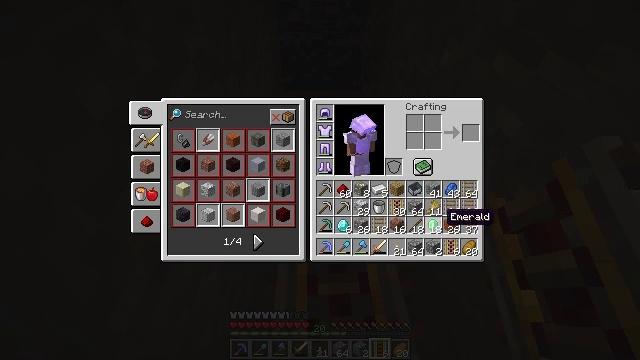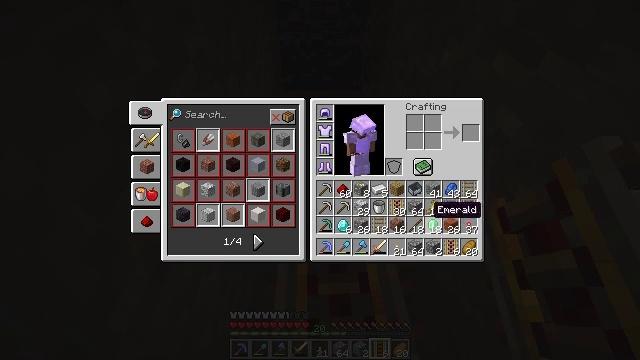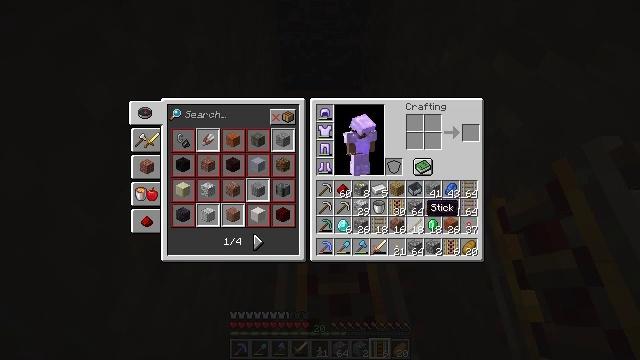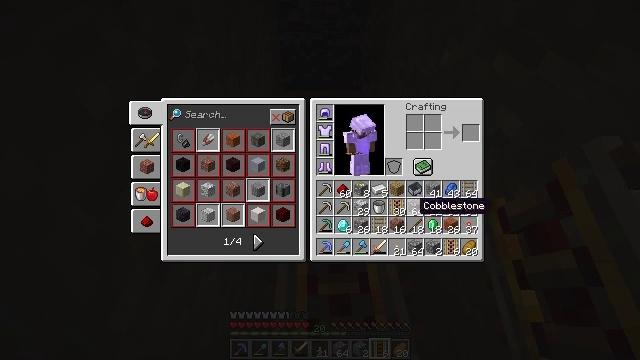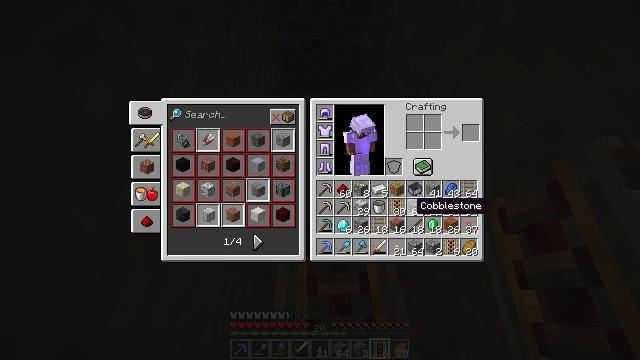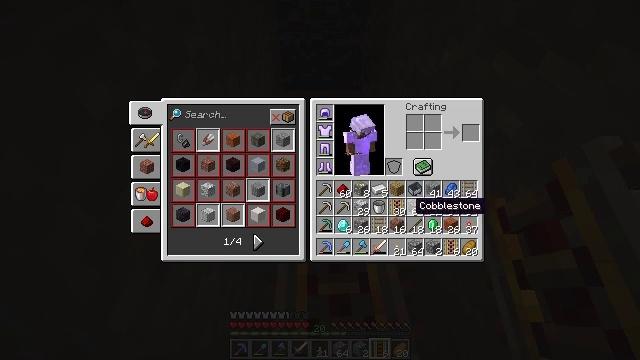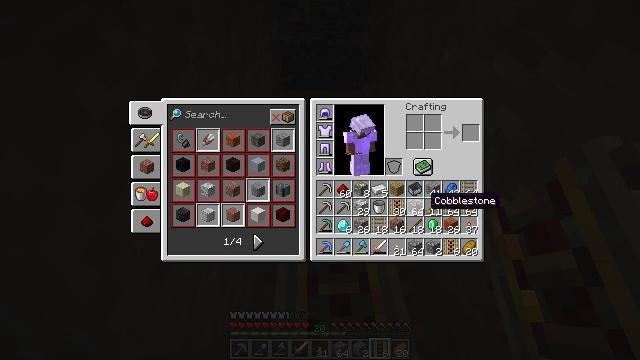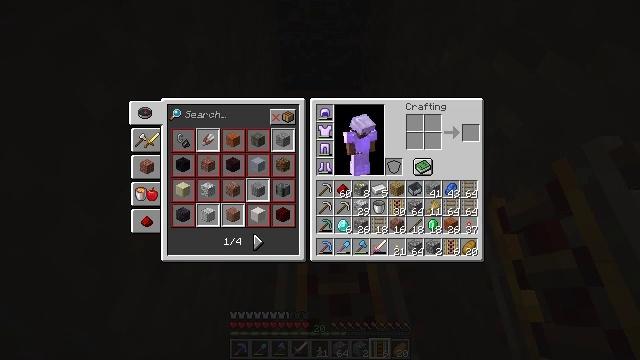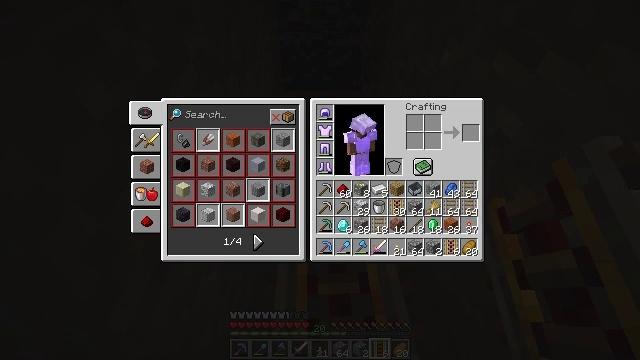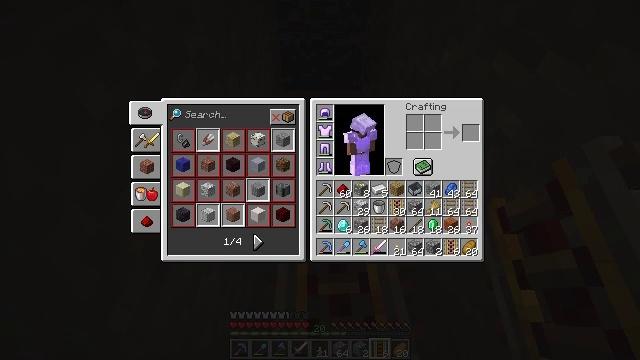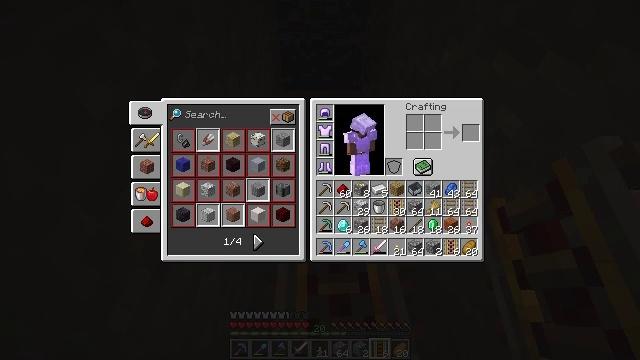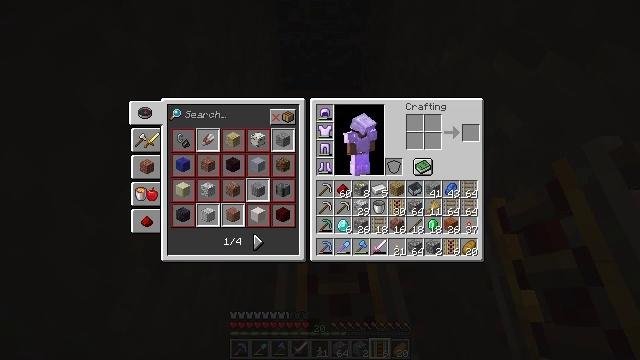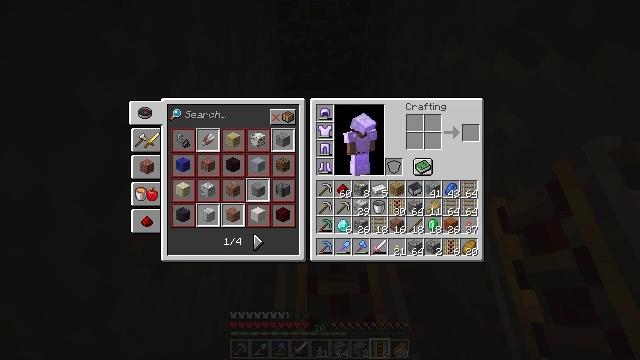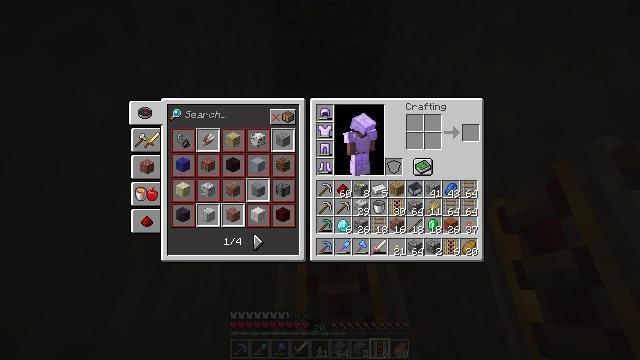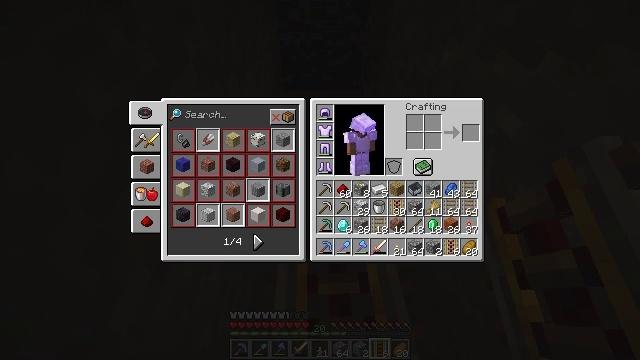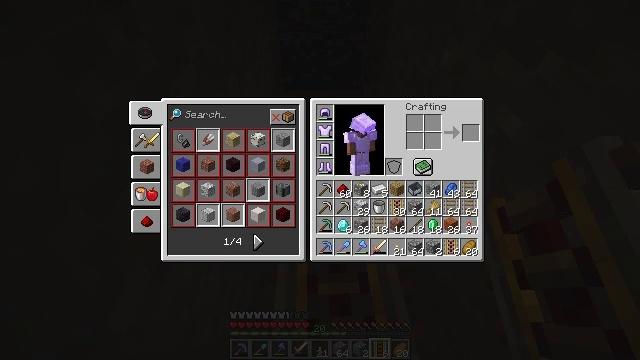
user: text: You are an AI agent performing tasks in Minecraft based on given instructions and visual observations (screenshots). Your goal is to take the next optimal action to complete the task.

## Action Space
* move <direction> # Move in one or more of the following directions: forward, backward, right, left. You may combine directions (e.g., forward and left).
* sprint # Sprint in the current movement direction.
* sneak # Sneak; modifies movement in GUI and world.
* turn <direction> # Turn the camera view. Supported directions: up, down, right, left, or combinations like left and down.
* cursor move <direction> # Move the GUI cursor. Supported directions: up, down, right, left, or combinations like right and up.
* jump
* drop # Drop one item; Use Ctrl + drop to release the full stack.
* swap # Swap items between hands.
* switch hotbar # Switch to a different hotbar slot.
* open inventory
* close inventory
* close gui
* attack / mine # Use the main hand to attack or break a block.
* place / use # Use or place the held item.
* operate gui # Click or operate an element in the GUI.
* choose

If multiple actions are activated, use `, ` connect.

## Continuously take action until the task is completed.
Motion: motion action
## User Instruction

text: Remove a powered rail from the inventory.
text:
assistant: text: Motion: cursor move left and up
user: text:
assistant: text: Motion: cursor move left
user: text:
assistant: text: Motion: cursor move left
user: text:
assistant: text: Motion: no_op
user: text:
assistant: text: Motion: no_op
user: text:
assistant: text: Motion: cursor move right
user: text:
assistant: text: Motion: cursor move right
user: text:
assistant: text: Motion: cursor move right
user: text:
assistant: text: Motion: no_op
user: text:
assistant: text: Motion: no_op
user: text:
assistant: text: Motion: no_op
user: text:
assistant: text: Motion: no_op
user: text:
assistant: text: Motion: no_op
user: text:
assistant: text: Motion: no_op
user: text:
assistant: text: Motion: cursor move left
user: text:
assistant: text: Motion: cursor move left
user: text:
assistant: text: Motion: no_op
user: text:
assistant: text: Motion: no_op
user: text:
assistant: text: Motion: no_op
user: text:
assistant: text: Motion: no_op
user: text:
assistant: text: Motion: no_op
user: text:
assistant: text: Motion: no_op
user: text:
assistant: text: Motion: no_op
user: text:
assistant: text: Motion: no_op
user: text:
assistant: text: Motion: operate gui
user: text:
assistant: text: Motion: operate gui
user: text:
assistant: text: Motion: operate gui
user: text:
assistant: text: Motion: no_op
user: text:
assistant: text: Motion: cursor move down
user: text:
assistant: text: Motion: cursor move down